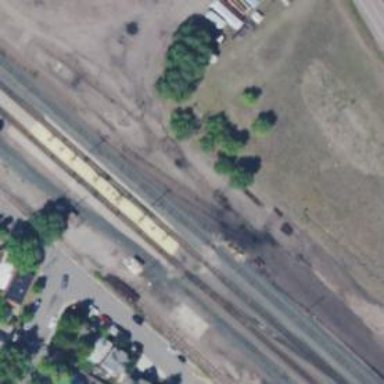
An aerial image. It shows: Railway signal.